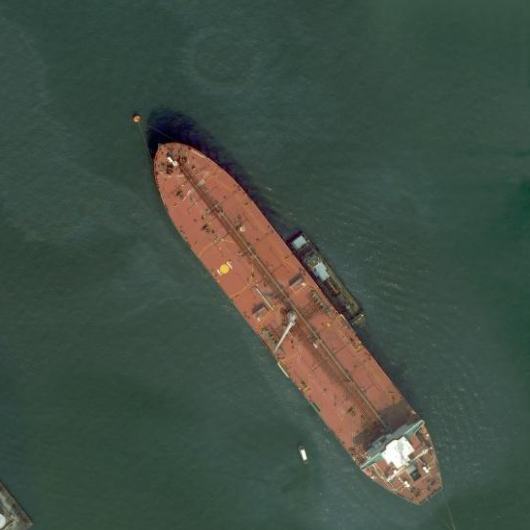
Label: Tank_ship